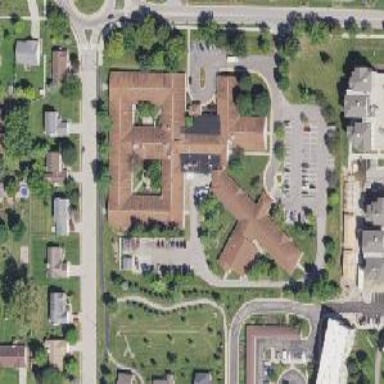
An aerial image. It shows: Nursing home.